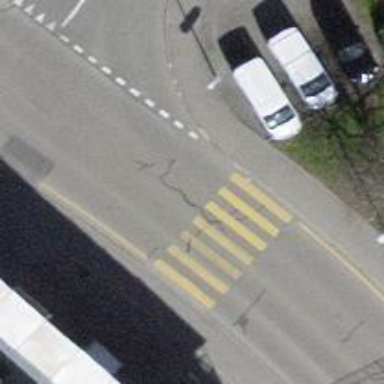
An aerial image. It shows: Uncontrolled zebra crossing on the road.